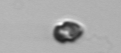
Label: Heterocapsa_rotundata